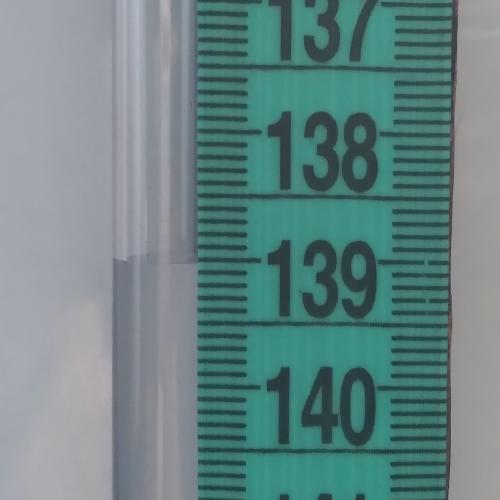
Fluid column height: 139.0 cm